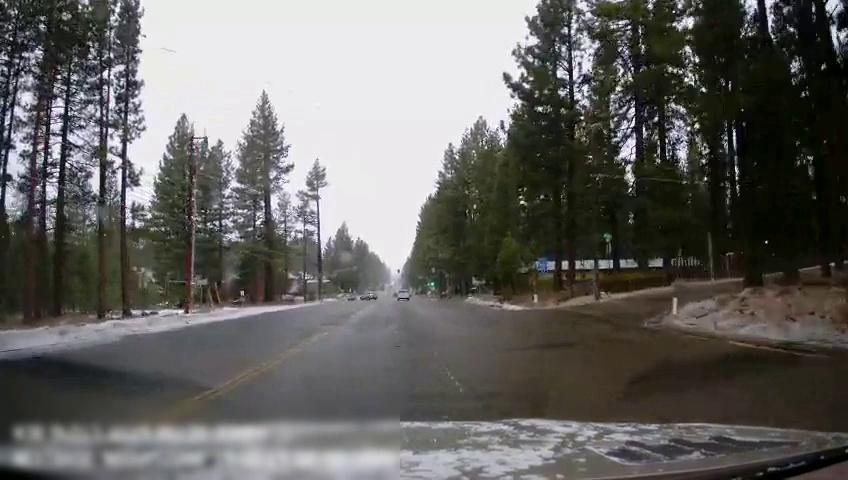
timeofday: Day
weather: Snowy
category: Drivable Space
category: Vehicles | Van
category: Lanes | Current Lane
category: Traffic | Signs